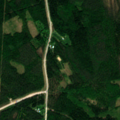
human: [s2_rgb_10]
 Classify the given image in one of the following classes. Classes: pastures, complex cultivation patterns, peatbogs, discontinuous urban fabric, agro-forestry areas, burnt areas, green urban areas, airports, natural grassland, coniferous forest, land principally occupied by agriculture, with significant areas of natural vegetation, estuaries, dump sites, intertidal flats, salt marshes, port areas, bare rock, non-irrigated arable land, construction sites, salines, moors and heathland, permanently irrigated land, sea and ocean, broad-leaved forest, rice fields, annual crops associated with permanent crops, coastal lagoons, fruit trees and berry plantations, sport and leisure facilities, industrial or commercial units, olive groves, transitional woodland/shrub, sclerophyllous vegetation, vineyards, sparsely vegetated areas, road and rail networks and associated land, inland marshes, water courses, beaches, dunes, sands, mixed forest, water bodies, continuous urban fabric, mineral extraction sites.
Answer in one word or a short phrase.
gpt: coniferous forest, mixed forest